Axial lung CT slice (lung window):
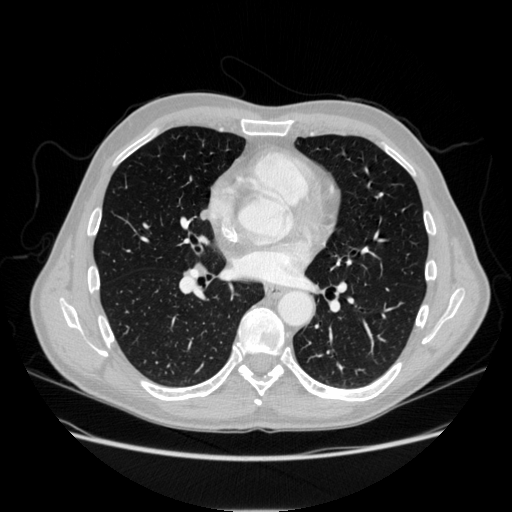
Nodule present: yes
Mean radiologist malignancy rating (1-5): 2.75